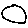
Label: moon